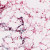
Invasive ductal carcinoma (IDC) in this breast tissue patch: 0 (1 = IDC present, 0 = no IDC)